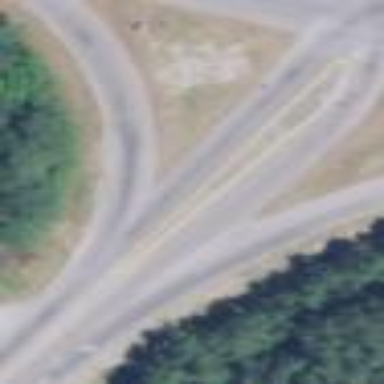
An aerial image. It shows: Primary highway.